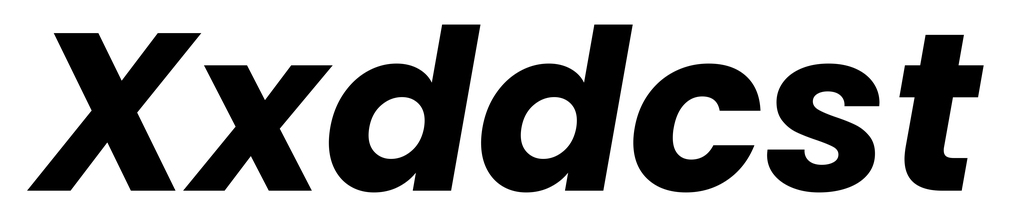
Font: Poppins-BoldItalic